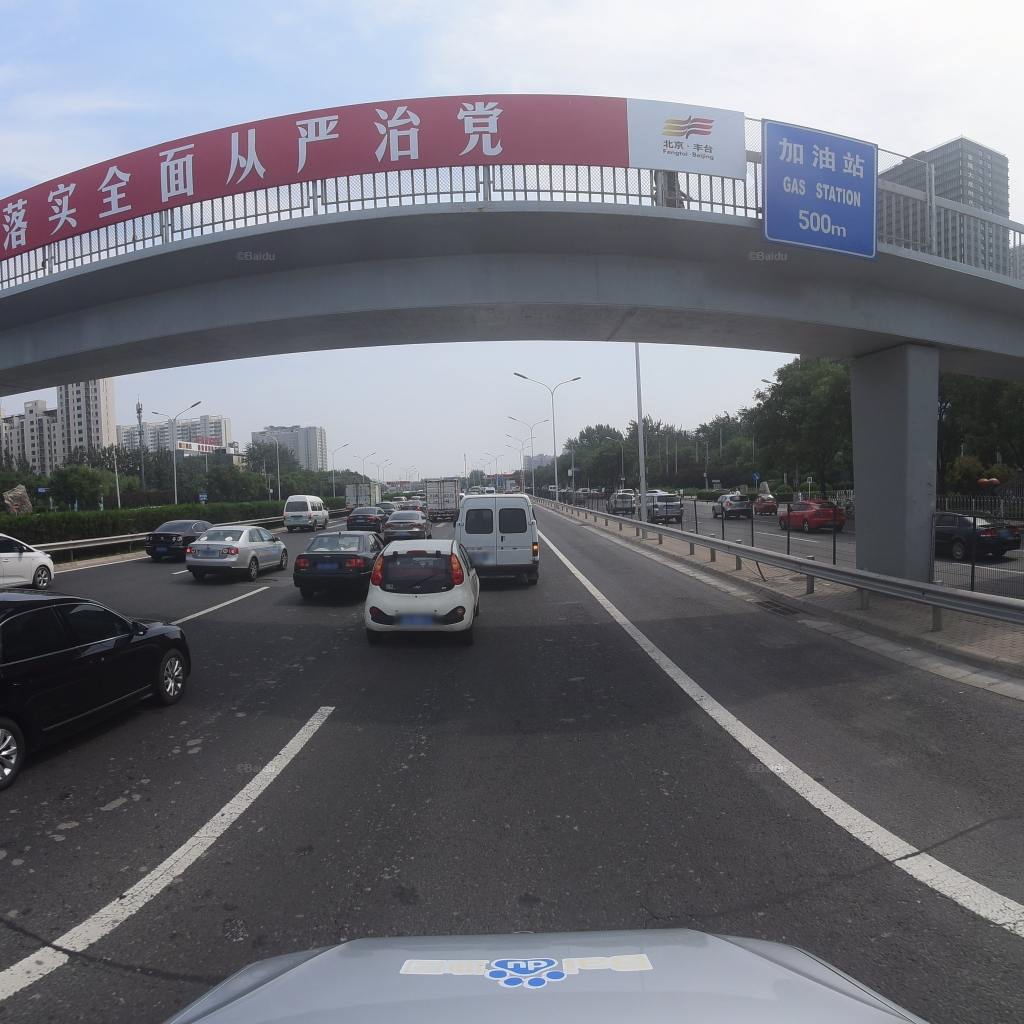
Region: Fengtai
Road damage annotations: pothole, transverse patch, transverse patch